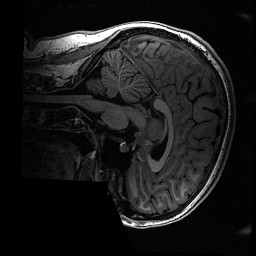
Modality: T1w
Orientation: sagittal
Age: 14
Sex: female
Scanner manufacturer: ge
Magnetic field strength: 3 T
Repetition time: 0.0077 s
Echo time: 0.003436 s